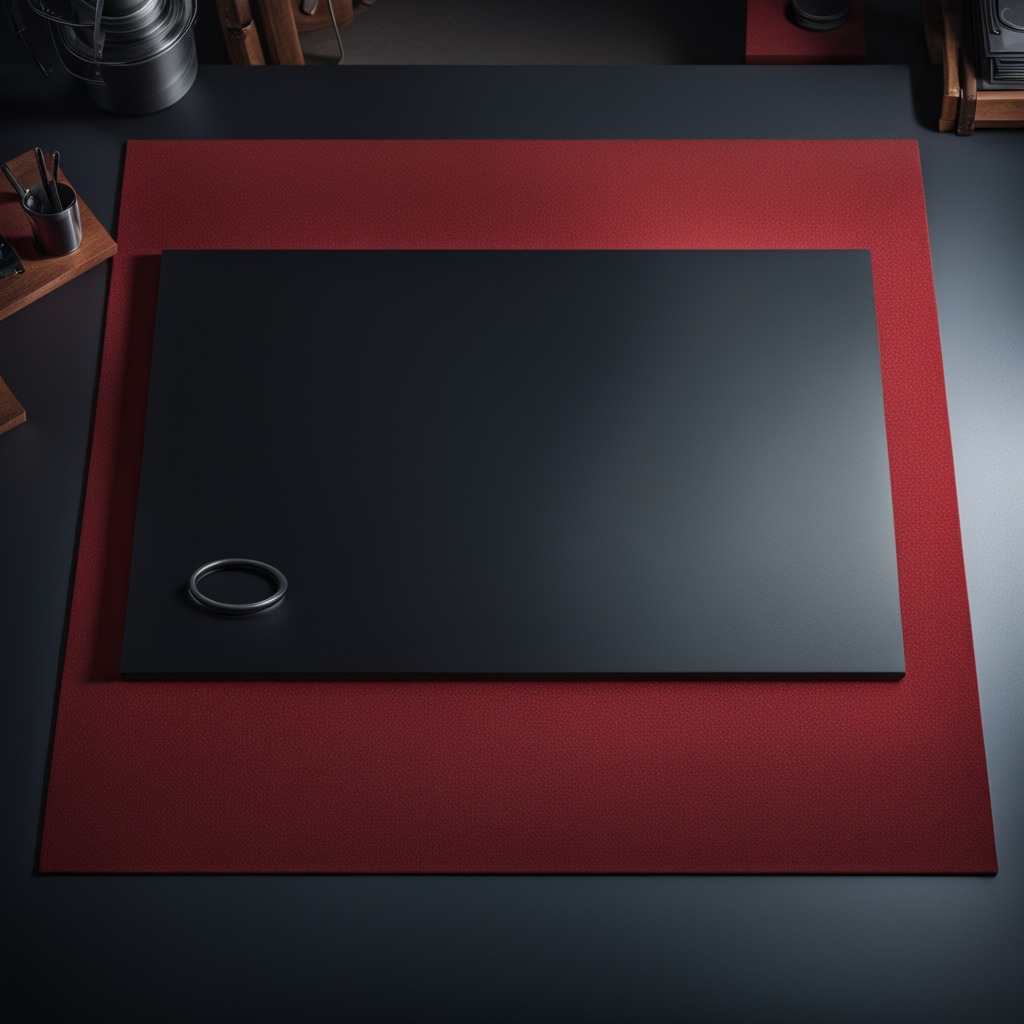
A rubber O-ring lies on a clean granite tabletop covered with a red rubber mat inside a workshop at night dim ambient light soft shadows worn but beneath the mat.